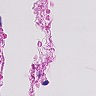
Metastatic tissue present: no